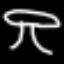
Label: mushroom